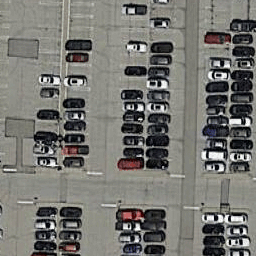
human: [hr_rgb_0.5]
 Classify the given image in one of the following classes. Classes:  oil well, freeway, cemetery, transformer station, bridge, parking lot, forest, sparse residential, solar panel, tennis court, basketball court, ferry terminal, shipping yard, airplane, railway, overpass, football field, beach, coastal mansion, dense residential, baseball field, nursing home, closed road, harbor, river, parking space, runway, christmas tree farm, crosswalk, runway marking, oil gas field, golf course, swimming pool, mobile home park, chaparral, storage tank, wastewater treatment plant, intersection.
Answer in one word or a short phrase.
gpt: parking lot